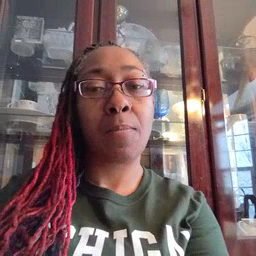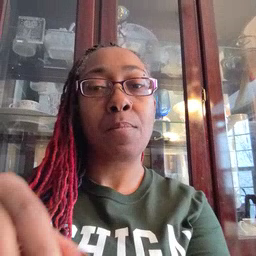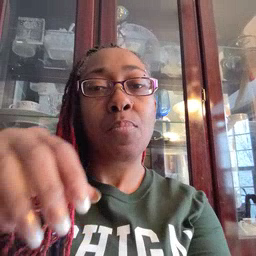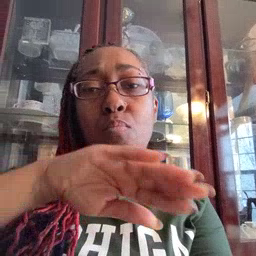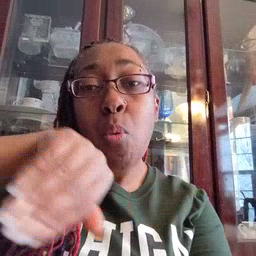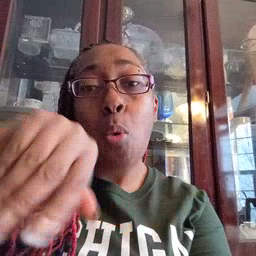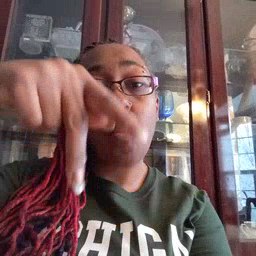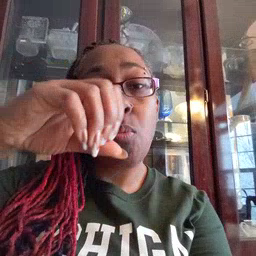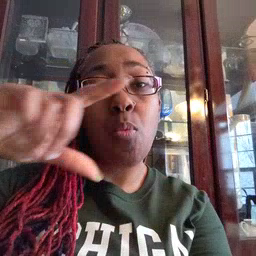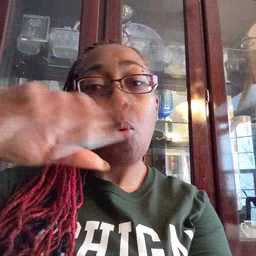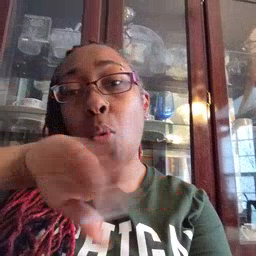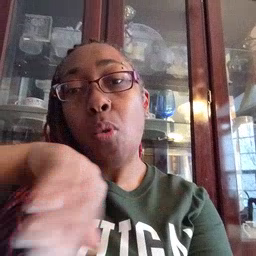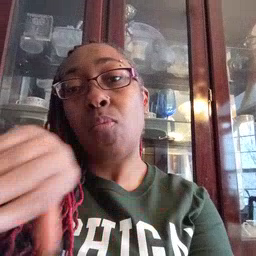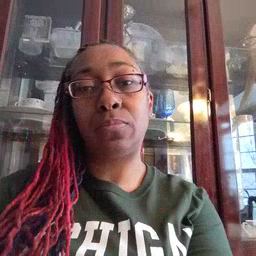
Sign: pool